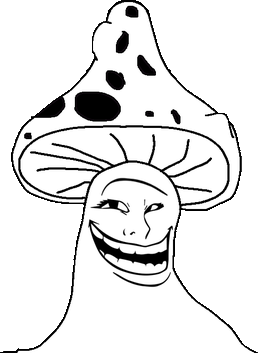
Label: 5_Shroomjak